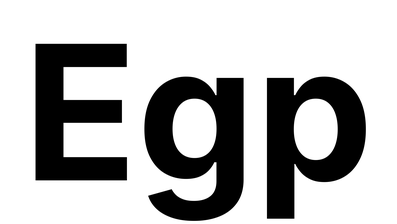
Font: Inter_Bold